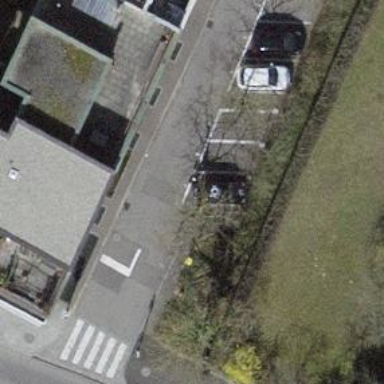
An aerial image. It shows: Post box.